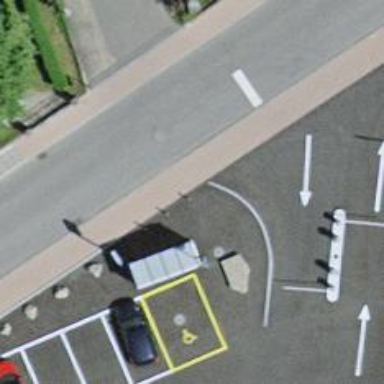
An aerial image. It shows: Bollard.